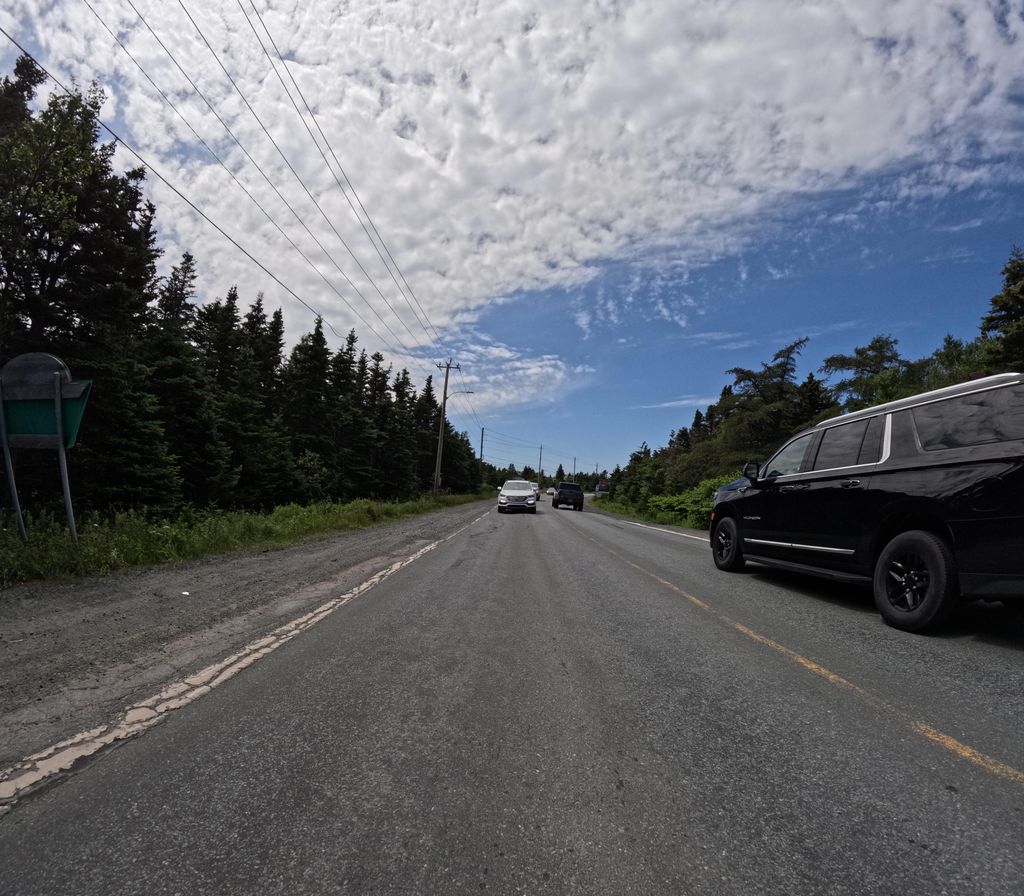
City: st_johns